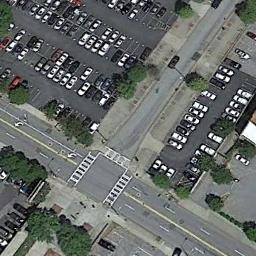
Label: parking_lot